Aerial crown-view tile of a tropical tree (Barro Colorado Island, Panama), acquired 20250414:
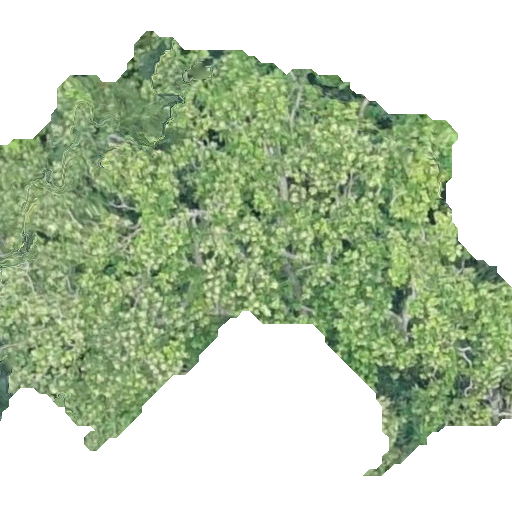
Species: Anacardium excelsum
GBIF accepted scientific name: Anacardium excelsum
Crown area: 247.203 m²